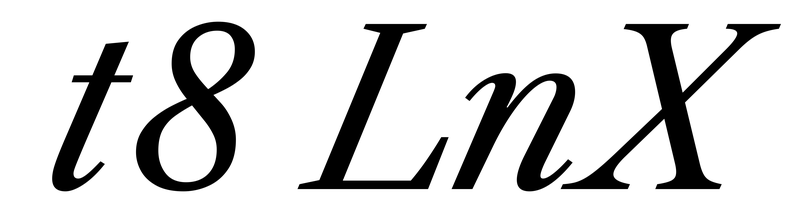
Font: LibreCaslonText-Italic_Italic